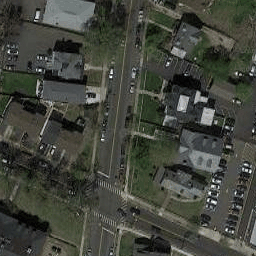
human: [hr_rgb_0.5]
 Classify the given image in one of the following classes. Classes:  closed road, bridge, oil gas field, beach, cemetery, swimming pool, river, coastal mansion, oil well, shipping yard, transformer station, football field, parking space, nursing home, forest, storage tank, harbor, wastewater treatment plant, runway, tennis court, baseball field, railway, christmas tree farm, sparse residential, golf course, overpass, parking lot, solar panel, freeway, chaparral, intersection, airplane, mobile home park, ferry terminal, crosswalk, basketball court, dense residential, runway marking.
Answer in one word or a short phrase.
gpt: intersection